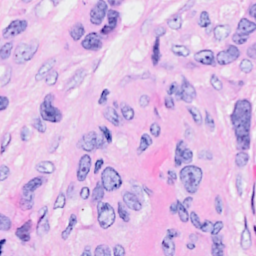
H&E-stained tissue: Breast